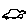
Label: car